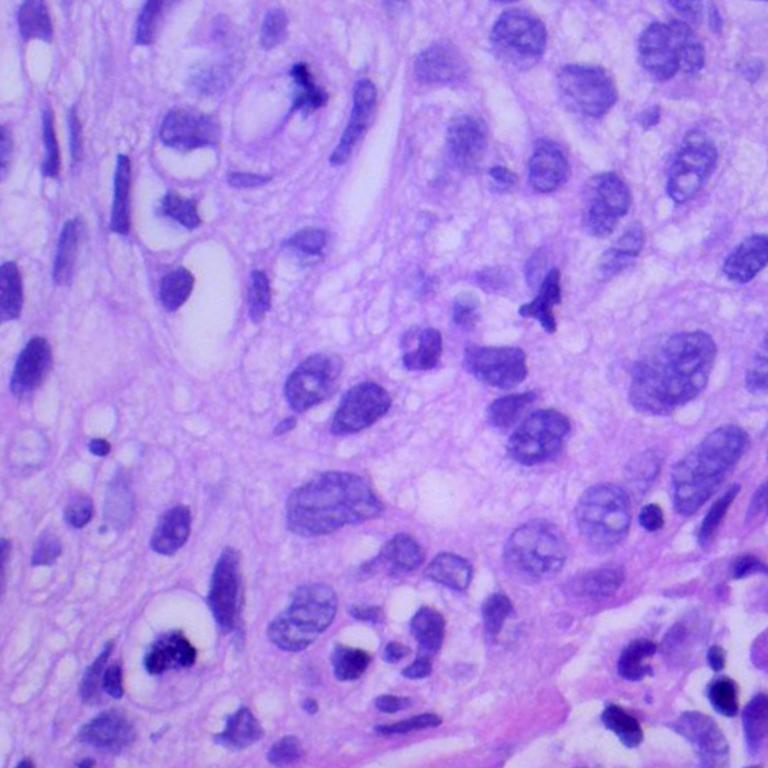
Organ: lung
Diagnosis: squamous carcinomas